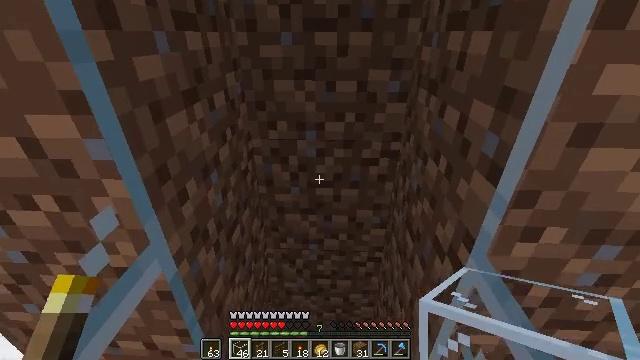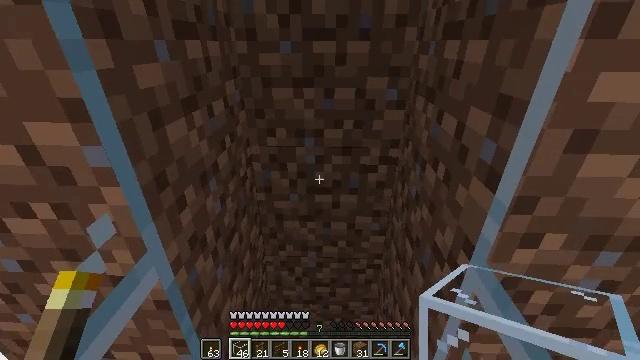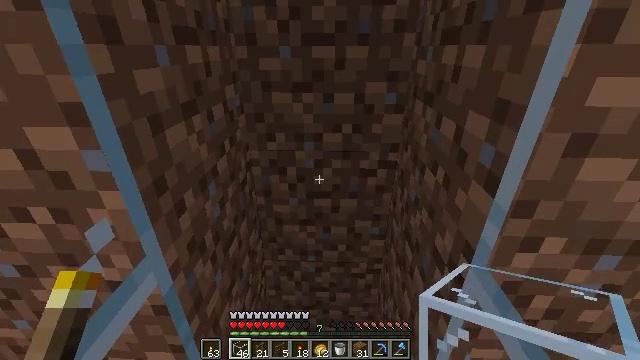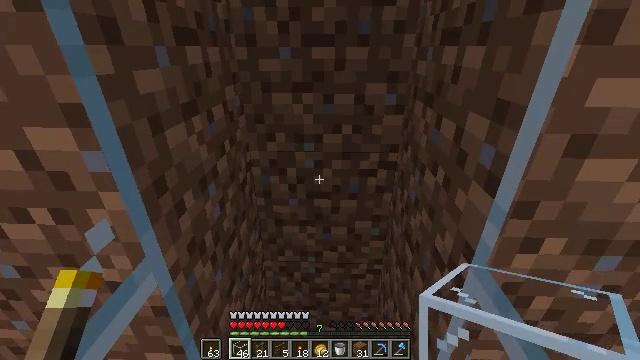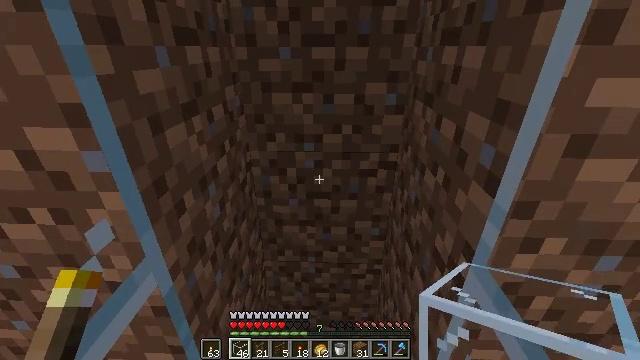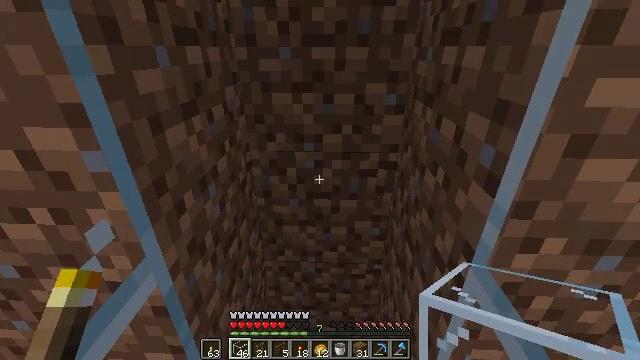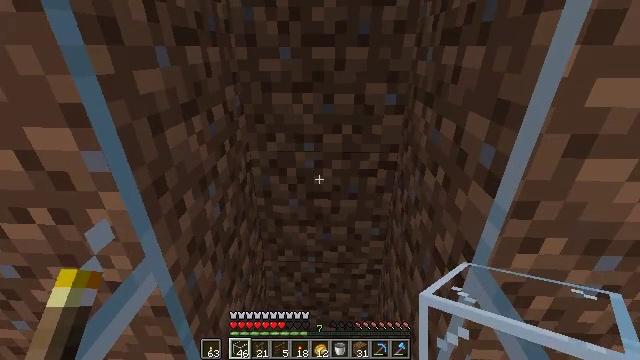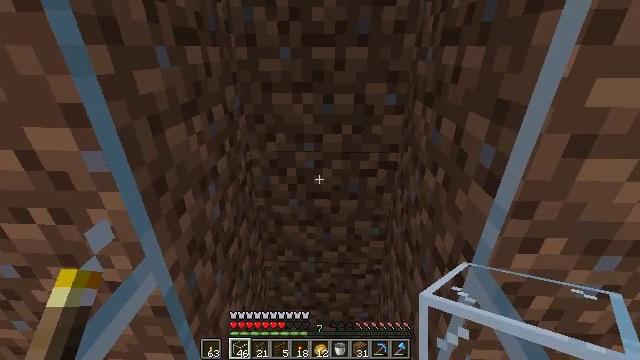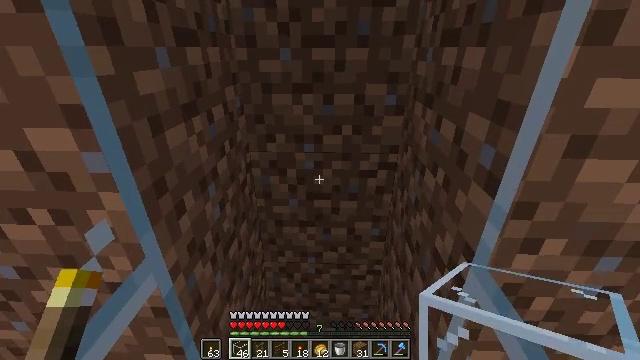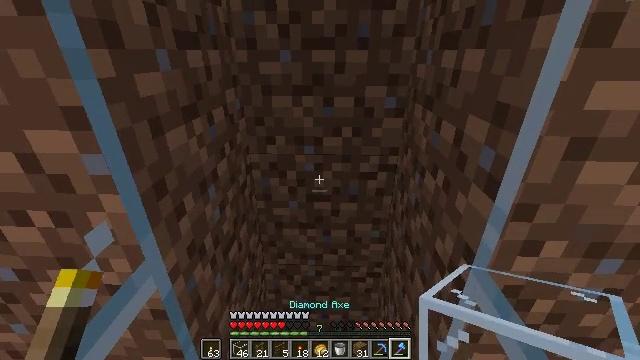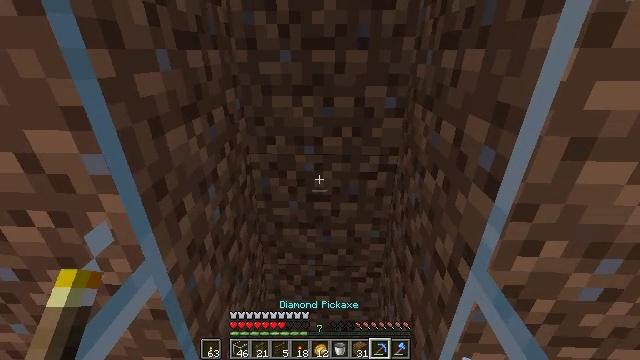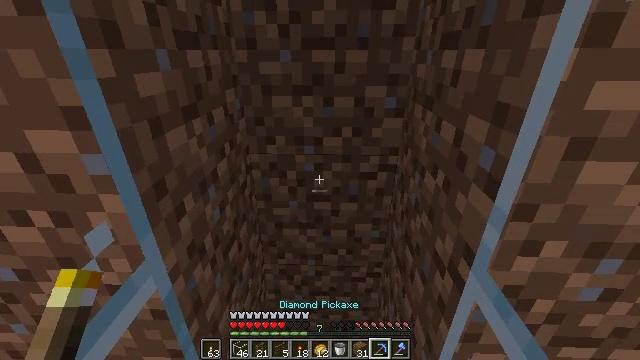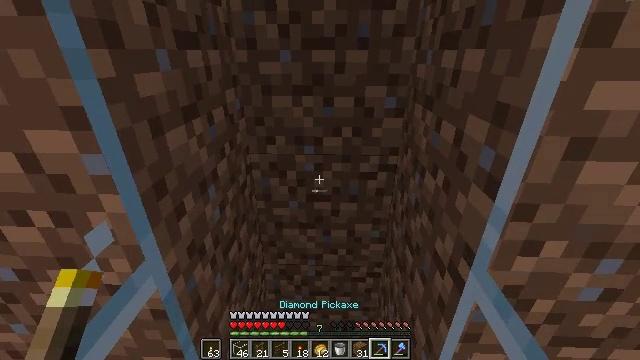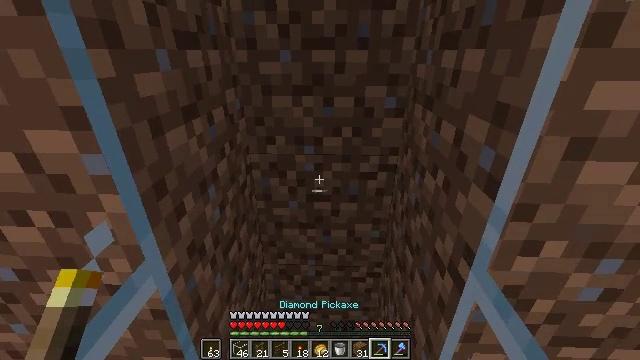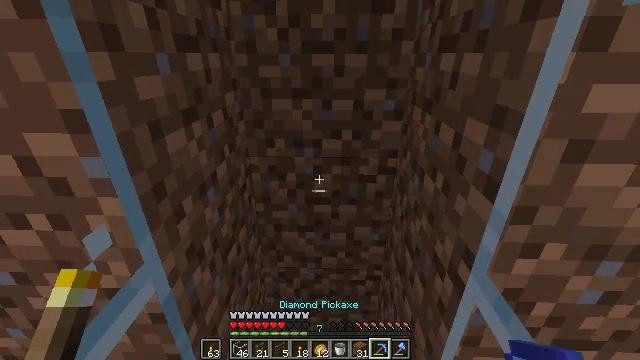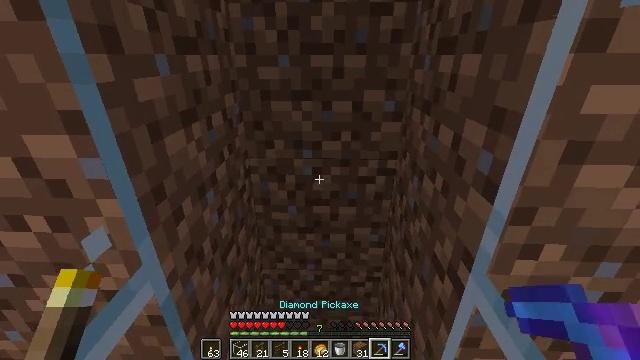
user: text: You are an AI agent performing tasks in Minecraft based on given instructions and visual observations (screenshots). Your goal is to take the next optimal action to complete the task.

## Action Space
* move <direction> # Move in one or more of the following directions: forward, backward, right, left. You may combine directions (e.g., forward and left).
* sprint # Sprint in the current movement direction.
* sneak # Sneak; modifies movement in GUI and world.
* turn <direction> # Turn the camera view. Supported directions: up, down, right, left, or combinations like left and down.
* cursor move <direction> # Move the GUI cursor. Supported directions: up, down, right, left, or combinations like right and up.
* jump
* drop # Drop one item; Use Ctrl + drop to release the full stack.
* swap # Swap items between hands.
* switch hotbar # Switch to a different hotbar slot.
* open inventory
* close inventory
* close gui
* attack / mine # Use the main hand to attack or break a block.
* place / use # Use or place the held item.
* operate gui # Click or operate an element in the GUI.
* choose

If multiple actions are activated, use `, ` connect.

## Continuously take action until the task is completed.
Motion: motion action
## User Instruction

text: Destroy the glass.
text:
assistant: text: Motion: turn up
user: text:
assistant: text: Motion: no_op
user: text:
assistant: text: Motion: no_op
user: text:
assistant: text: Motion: no_op
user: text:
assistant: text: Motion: no_op
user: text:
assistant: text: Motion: no_op
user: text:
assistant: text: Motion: no_op
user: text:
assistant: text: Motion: no_op
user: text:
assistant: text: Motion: no_op
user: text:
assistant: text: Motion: no_op
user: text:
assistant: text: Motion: no_op
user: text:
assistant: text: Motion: no_op
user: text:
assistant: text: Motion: no_op
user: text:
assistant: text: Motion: no_op
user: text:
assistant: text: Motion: no_op
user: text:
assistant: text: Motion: turn up
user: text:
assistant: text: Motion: turn up
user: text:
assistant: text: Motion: turn up
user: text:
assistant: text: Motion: turn left and up
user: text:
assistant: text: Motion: turn left and up
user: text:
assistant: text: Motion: turn left and up
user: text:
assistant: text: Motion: turn left and up
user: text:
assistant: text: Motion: turn right and up
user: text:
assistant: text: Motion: turn right and up
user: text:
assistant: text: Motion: turn right and up, attack / mine
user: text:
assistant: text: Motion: turn up, attack / mine
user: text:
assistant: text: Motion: attack / mine
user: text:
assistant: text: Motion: attack / mine
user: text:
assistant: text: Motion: attack / mine
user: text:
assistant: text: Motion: attack / mine